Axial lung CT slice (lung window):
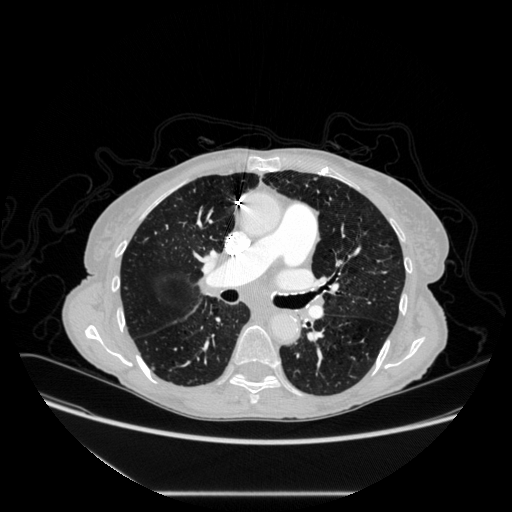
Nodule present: no